Question:
when a row of ID is void, it will not show the cc_type, but I need get the cc_type for those void rows.
'''
CASE WHEN CC_TYPE = 'Credit' OR Voided = 'Yes' THEN 'Credit'
WHEN CC_TYPE = 'Debit OR Voided = 'Yes' THEN 'Debit'
END
'''
Obviously, this approach wouldn't work. Row 3 will consider as Credit to since it satisfy the condition for voided = 'Yes'.
My logic is if ID and Name are same then append the CC_Type value to Voided row, but I don't know how to get it work.
Thanks
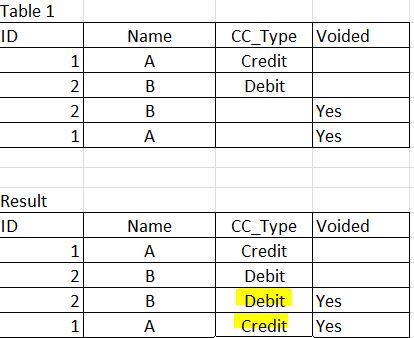
Answer: You can use a window function:
'''
SELECT
id,
Name,
MAX(CC_Type) OVER (PARTITION BY id, name) AS CC_Type,
Voided
FROM
yourtable
'''